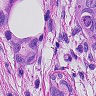
Metastatic tissue present: yes